Field crop: maize
Growth stage: 2
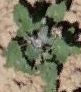
Species: chenopodium